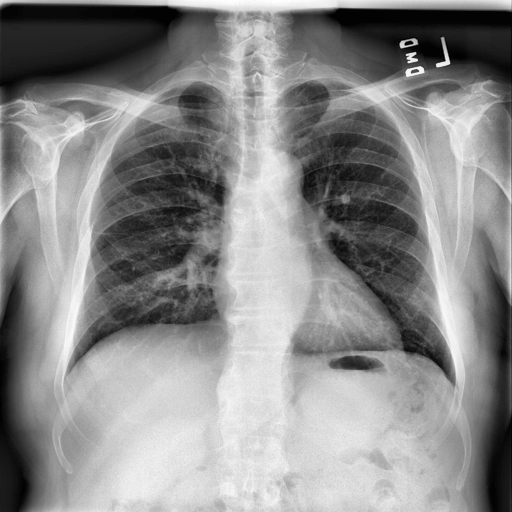
Finding: NORMAL